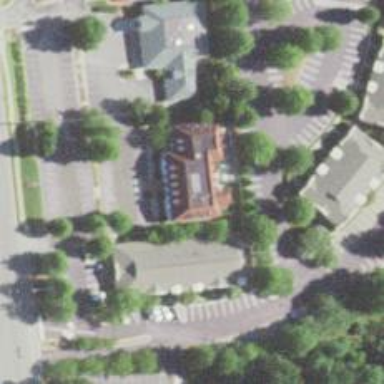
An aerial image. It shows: Commercial building.